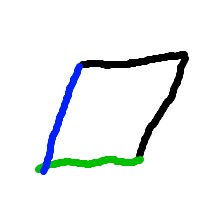
Shape: parallelogram